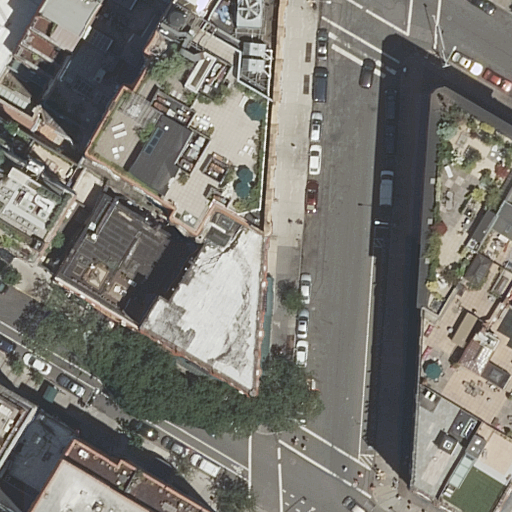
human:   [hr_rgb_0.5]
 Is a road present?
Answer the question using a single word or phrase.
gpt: yes

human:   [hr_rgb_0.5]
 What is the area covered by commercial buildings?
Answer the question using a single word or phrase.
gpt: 0m2

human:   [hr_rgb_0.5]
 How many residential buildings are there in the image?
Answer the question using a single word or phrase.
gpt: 14

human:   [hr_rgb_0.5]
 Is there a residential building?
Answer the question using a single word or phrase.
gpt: yes

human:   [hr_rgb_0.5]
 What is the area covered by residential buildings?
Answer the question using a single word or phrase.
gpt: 4126m2

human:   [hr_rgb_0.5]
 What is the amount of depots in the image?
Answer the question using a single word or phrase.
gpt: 0

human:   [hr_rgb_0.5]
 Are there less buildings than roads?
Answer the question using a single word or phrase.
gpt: no

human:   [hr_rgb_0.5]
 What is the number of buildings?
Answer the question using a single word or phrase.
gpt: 14

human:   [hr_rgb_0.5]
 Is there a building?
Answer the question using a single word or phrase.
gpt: yes

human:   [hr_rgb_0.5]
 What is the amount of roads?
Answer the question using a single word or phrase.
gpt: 5

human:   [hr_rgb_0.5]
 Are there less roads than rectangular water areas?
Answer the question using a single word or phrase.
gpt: no

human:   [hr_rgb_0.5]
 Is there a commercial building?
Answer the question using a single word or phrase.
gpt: no

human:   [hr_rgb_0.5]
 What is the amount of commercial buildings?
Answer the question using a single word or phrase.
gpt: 0

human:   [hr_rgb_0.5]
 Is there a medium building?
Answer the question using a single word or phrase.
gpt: yes

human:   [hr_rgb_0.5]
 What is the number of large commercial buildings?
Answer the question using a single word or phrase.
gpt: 0

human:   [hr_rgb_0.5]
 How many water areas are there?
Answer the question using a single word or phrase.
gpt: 0

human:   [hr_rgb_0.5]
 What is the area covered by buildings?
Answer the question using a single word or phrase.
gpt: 4126m2

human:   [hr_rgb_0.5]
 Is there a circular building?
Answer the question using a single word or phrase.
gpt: no

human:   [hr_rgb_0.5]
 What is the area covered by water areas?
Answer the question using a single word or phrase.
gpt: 0m2

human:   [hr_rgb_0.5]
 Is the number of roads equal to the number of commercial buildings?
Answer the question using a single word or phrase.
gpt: no

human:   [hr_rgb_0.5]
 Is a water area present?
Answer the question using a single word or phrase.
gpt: no

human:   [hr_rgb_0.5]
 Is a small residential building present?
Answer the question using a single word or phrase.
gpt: yes

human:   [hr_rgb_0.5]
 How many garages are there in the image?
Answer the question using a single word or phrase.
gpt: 0

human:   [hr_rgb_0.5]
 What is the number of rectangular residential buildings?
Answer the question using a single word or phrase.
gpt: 10

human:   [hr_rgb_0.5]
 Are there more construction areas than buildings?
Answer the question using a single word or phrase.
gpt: no

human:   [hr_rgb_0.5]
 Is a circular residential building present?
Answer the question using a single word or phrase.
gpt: no

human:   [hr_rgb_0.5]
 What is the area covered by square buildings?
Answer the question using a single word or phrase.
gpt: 0m2

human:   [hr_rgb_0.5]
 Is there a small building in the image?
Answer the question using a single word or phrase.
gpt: yes

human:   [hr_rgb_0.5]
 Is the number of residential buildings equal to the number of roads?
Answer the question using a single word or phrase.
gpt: no

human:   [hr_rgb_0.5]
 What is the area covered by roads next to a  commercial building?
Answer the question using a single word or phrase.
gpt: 0m2

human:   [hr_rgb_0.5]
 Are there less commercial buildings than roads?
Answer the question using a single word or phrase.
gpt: yes

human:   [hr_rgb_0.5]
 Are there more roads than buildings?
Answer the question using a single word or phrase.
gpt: no

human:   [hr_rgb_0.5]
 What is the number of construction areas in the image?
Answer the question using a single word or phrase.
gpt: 0

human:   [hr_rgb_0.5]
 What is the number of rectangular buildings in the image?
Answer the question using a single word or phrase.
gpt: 10

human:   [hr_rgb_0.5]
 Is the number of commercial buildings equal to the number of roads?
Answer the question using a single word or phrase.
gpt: no

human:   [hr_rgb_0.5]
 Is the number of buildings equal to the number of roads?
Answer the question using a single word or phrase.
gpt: no

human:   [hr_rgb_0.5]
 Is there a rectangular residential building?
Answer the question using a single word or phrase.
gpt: yes

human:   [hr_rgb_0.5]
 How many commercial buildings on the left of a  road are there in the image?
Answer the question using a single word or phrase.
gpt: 0

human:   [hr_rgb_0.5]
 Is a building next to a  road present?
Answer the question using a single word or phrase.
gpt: yes

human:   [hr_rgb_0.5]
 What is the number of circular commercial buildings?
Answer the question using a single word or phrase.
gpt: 0

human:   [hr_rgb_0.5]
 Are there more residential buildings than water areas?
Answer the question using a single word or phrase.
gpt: yes

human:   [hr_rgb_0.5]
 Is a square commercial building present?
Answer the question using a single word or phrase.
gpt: no

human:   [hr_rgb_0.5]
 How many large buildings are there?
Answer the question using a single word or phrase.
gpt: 3

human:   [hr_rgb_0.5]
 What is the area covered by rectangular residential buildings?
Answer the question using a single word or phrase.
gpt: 1902m2

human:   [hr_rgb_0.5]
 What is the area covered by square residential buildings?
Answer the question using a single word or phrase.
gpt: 0m2

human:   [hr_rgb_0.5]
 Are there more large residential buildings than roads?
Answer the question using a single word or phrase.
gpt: no

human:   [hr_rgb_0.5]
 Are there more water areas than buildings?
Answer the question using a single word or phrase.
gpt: no

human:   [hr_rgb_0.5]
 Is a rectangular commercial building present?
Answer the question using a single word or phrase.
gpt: no

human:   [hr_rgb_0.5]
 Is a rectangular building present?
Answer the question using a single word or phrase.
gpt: yes

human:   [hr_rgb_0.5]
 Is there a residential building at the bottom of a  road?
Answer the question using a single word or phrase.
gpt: yes

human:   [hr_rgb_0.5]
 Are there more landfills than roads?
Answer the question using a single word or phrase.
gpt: no

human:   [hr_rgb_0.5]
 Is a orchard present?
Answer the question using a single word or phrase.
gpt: no

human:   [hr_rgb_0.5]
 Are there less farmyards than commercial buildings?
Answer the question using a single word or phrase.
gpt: no

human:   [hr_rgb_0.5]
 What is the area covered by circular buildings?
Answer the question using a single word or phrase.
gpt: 0m2

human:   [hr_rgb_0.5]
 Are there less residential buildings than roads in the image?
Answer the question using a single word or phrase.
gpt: no

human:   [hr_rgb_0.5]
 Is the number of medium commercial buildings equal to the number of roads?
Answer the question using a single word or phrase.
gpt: no

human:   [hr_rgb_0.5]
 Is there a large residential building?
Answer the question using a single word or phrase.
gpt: yes

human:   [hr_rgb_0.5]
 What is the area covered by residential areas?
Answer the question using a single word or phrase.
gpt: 0m2

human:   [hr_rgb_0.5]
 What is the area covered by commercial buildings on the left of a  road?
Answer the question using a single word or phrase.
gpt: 0m2

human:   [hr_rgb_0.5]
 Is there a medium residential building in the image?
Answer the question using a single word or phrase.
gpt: yes

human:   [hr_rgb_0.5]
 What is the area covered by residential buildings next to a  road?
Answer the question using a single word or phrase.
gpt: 4126m2

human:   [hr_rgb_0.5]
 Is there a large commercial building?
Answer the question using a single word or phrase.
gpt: no

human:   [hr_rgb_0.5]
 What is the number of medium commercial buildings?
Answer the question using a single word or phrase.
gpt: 0

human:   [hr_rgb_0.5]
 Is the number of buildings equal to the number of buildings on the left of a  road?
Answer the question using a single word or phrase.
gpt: no